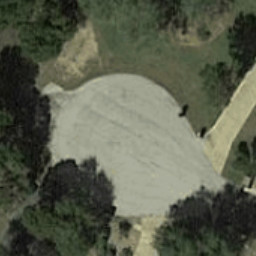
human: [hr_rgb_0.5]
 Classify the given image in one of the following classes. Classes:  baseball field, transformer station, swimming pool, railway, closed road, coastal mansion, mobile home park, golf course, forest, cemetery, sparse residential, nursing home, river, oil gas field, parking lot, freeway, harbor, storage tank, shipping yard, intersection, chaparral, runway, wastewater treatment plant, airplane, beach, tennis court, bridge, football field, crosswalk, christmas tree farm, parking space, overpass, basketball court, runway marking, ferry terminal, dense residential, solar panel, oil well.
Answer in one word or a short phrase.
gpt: closed road